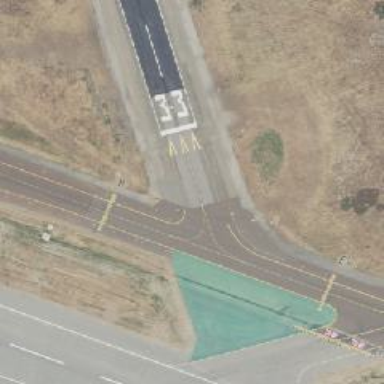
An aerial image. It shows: View of taxiway at the airport.